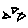
Label: triangle